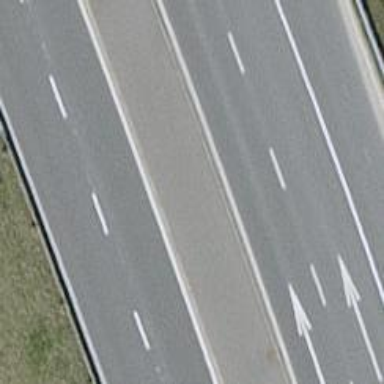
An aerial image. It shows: Asphalt road classified as primary highway.